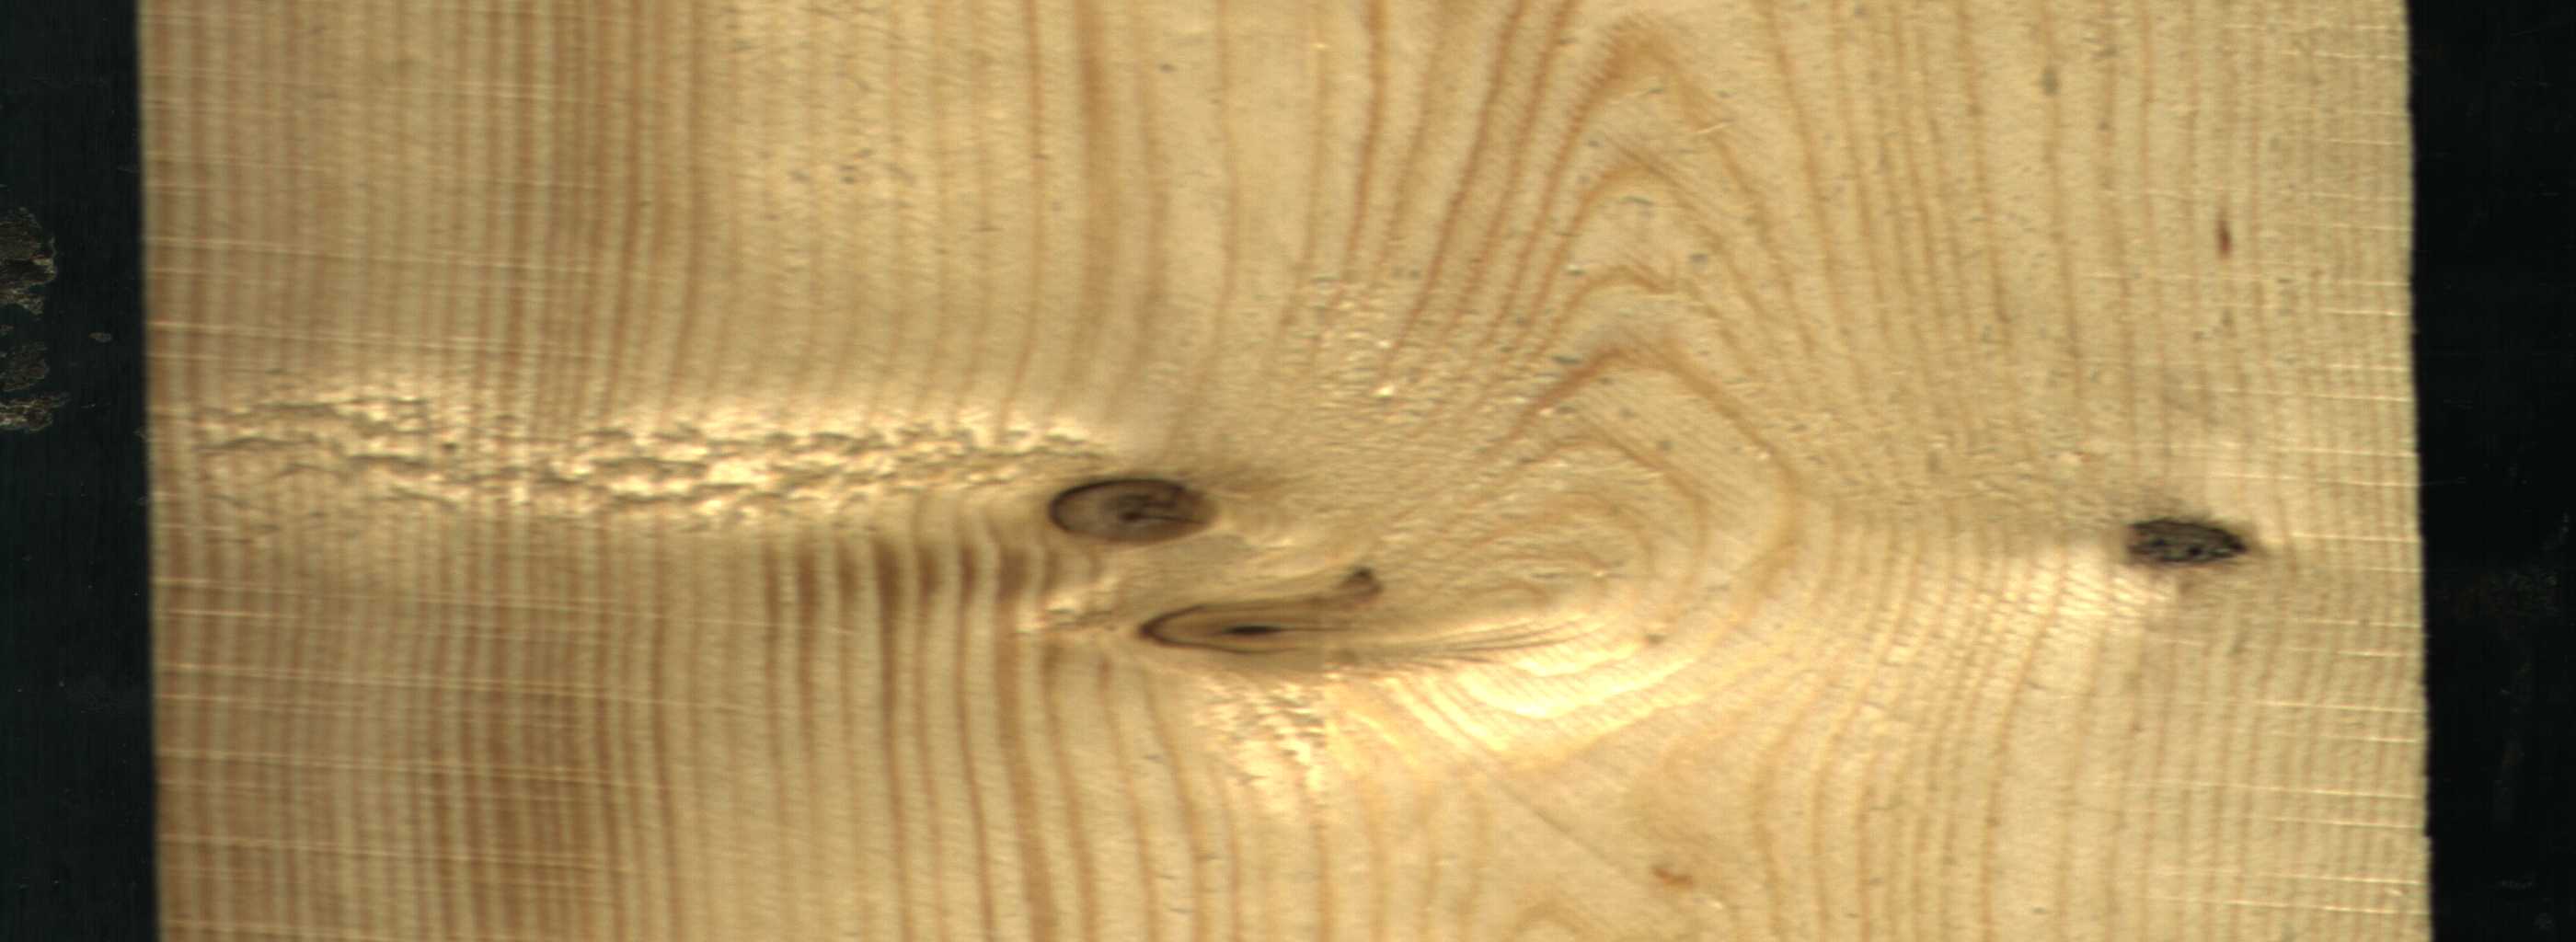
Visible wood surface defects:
Dead_Knot
Live_Knot
Live_Knot